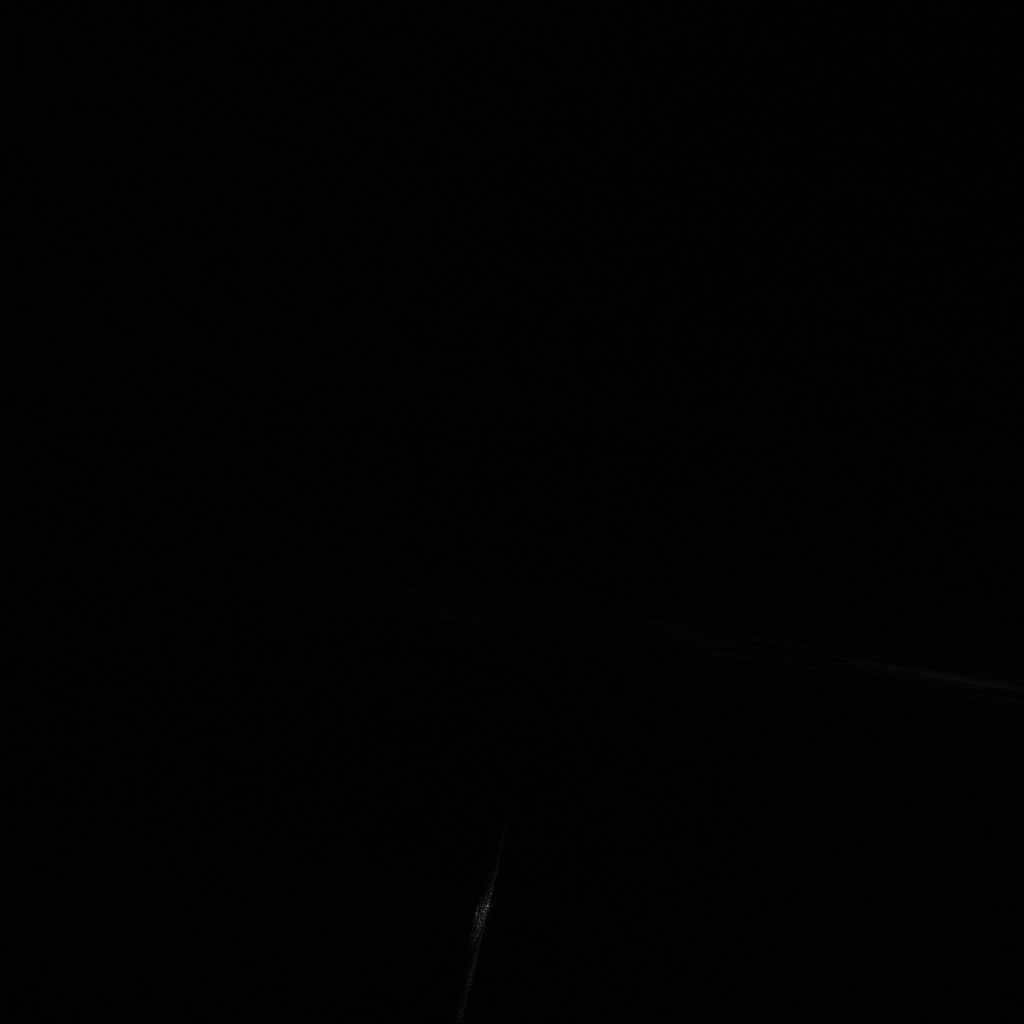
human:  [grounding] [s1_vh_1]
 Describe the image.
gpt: In the satellite image, there is  <ref>1 large container </ref> <box>[[45, 85, 48, 92, 27]]</box> located at bottom.